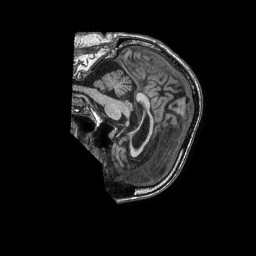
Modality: T1w
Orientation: sagittal
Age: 79
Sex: male
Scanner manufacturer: philips
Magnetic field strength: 1.5 T
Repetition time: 0.007126 s
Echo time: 0.003219 s